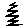
Label: zigzag